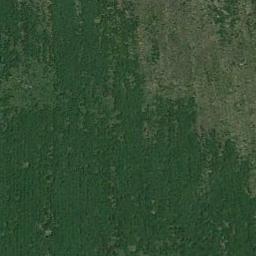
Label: meadow